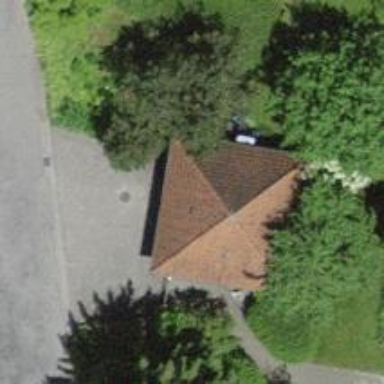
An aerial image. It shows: Garage.